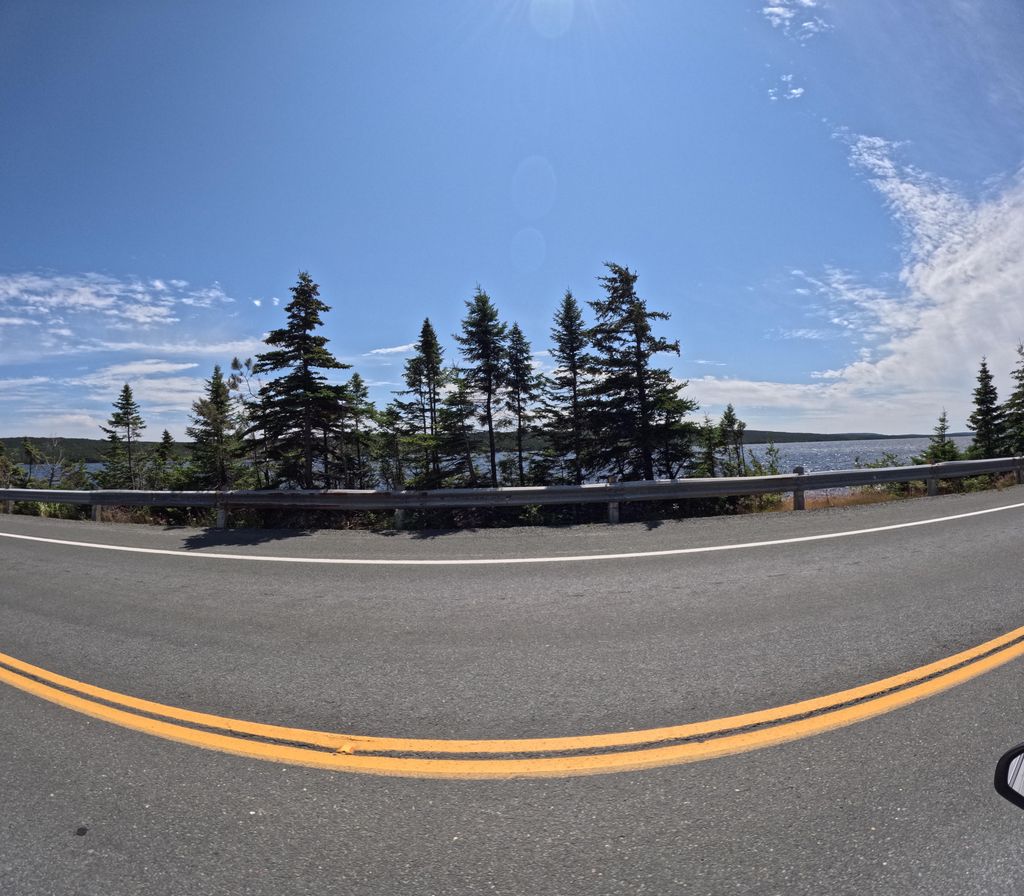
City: st_johns